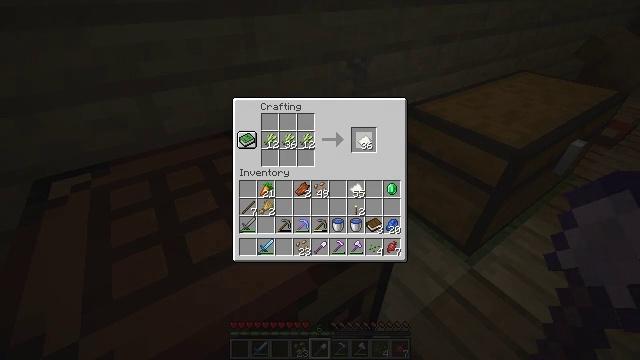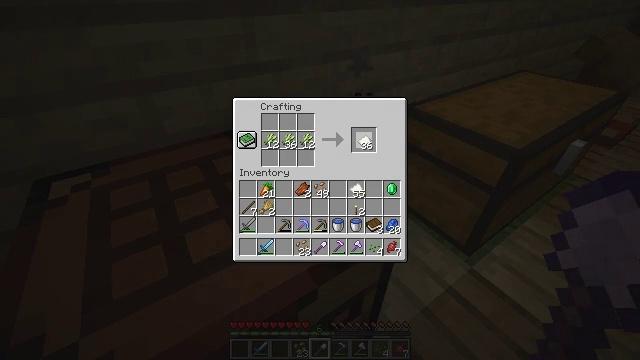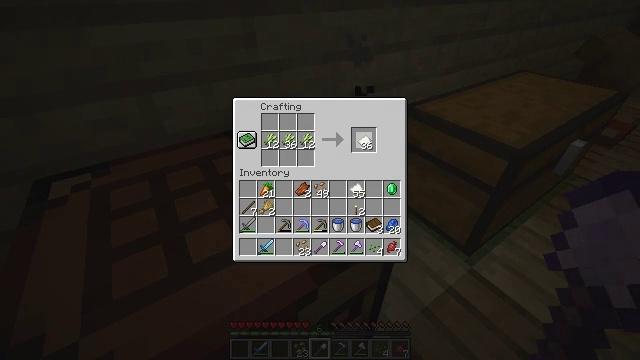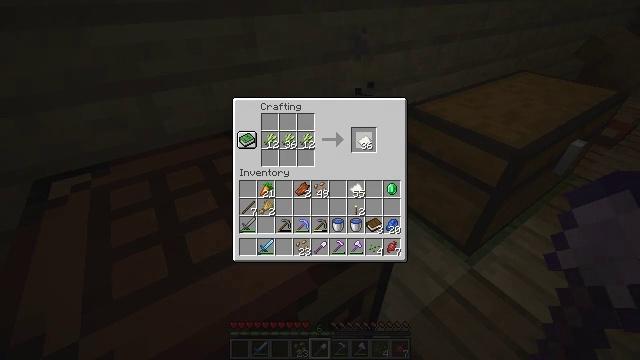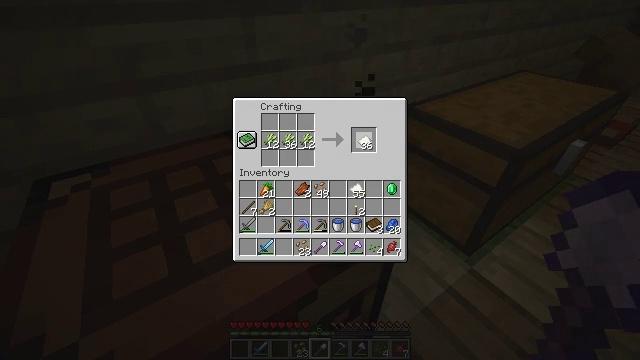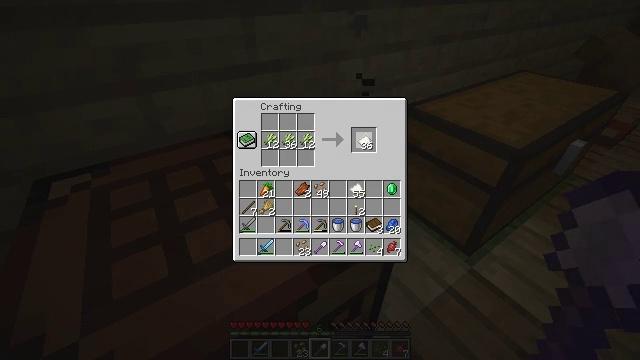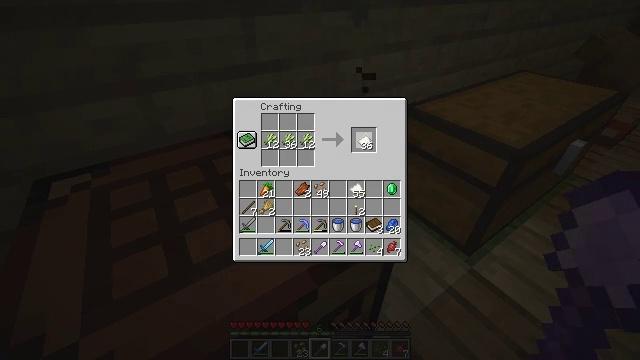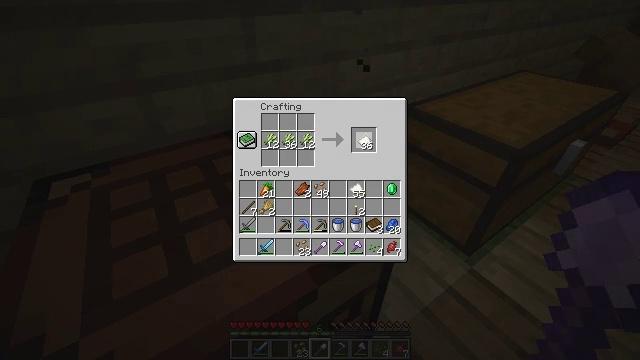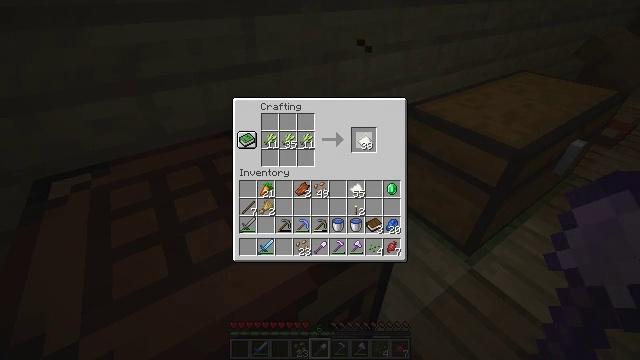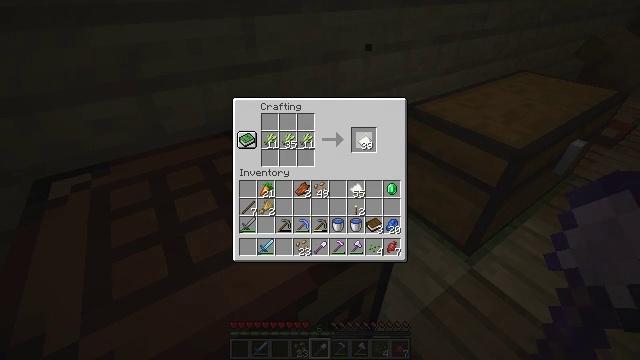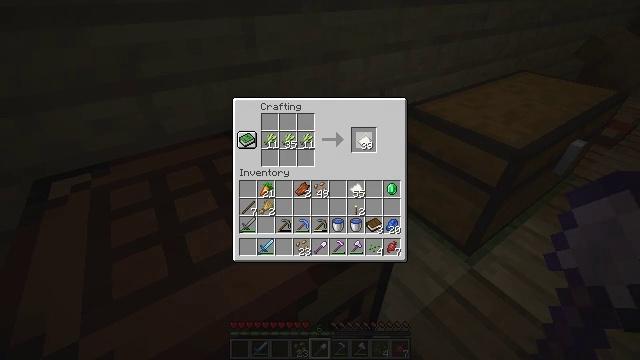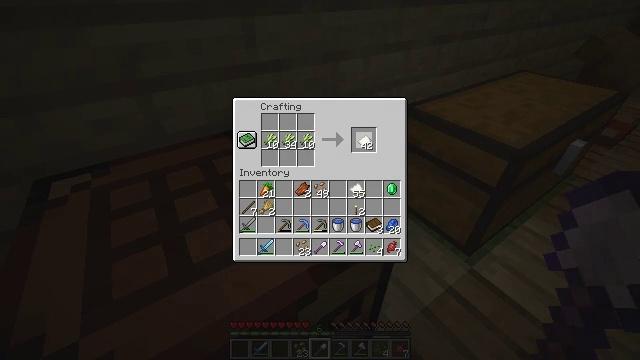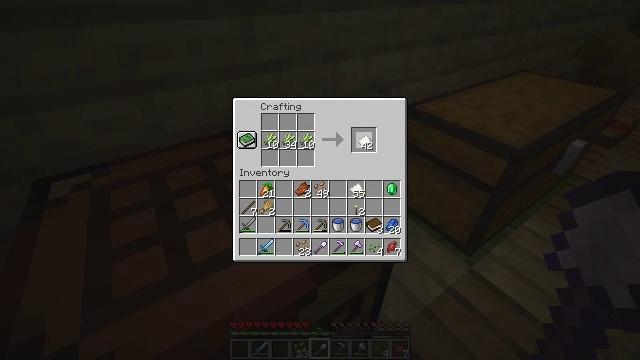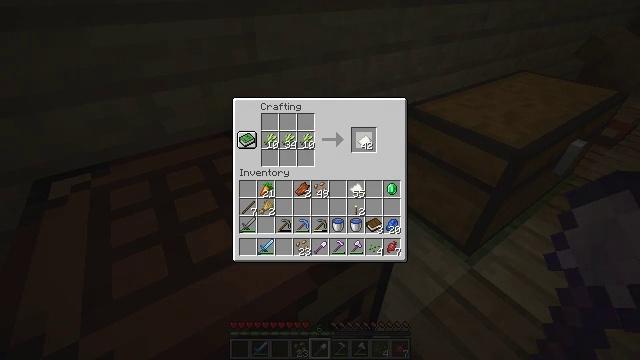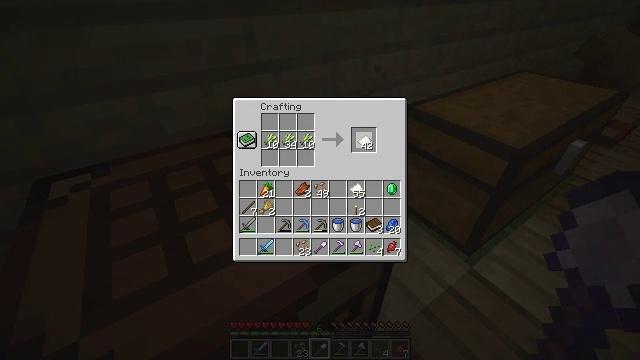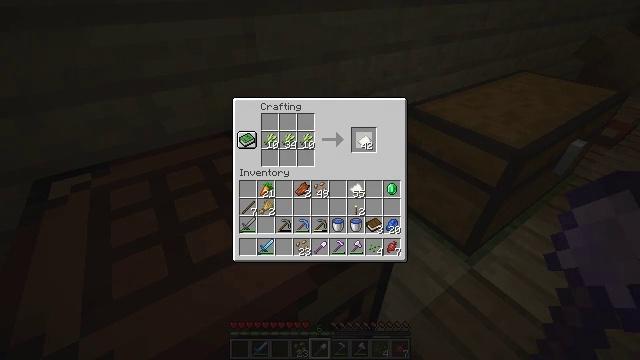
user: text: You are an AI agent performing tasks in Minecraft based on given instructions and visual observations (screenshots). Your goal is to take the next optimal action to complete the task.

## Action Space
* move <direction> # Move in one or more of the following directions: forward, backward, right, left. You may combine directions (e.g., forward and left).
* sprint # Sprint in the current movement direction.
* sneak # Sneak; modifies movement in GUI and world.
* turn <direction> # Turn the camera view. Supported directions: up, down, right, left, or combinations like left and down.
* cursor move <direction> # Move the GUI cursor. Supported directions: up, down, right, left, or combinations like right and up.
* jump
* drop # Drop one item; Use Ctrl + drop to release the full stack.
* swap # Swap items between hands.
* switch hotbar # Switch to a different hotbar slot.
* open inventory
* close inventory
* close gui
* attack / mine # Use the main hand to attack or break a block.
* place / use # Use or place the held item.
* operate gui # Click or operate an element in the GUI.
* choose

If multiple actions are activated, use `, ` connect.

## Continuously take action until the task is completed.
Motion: motion action
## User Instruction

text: Utilize the crafting table to make paper.
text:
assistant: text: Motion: no_op
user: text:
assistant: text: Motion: operate gui
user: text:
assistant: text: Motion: operate gui
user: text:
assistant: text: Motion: no_op
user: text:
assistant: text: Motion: operate gui
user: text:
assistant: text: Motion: operate gui
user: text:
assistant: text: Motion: operate gui
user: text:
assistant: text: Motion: no_op
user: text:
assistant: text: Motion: operate gui
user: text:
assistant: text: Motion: operate gui
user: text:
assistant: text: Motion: no_op
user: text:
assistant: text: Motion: operate gui
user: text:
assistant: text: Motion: operate gui
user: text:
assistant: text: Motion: operate gui
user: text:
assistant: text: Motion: no_op
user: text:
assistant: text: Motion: operate gui
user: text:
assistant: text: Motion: no_op
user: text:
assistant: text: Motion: operate gui
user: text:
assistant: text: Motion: operate gui
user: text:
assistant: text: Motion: operate gui
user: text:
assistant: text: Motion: no_op
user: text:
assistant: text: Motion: no_op
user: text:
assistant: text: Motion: operate gui
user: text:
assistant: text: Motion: operate gui
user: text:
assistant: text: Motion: no_op
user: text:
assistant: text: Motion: operate gui
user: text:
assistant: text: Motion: operate gui
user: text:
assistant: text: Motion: no_op
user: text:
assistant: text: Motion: no_op
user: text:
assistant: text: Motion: operate gui